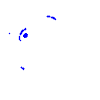
Particle: pion